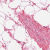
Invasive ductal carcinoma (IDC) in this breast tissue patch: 0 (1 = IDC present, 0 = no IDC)